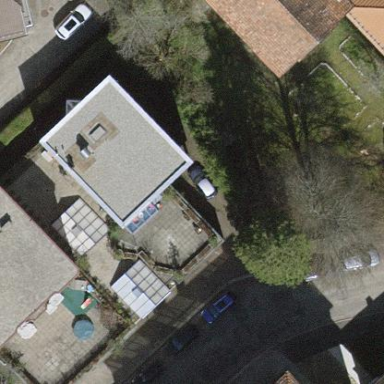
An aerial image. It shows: Building with flat roof.